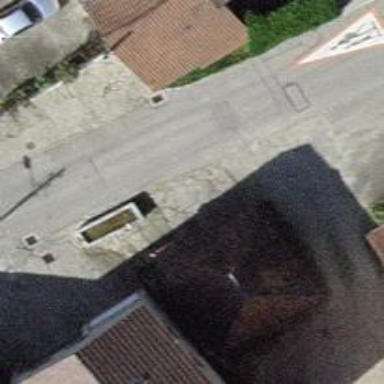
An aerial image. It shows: Minor distribution substation with street cabinet. It is power utility structure.